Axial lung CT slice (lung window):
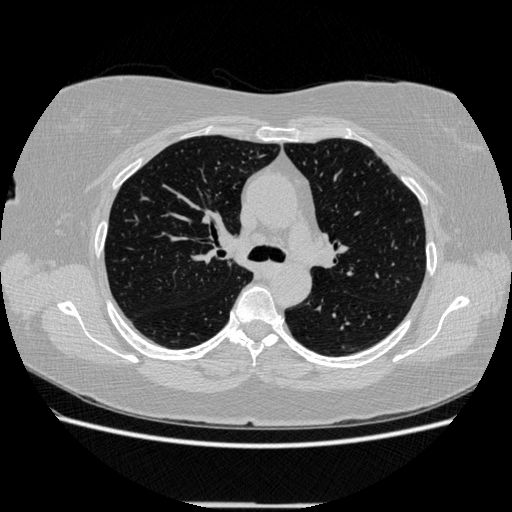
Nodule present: no